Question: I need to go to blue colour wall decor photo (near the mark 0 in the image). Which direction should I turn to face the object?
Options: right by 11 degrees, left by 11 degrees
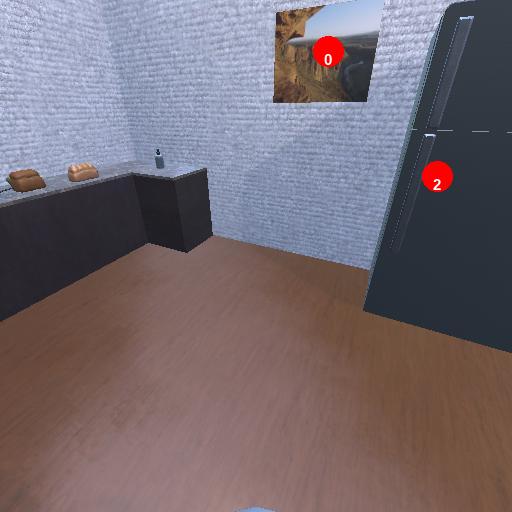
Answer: right by 11 degrees